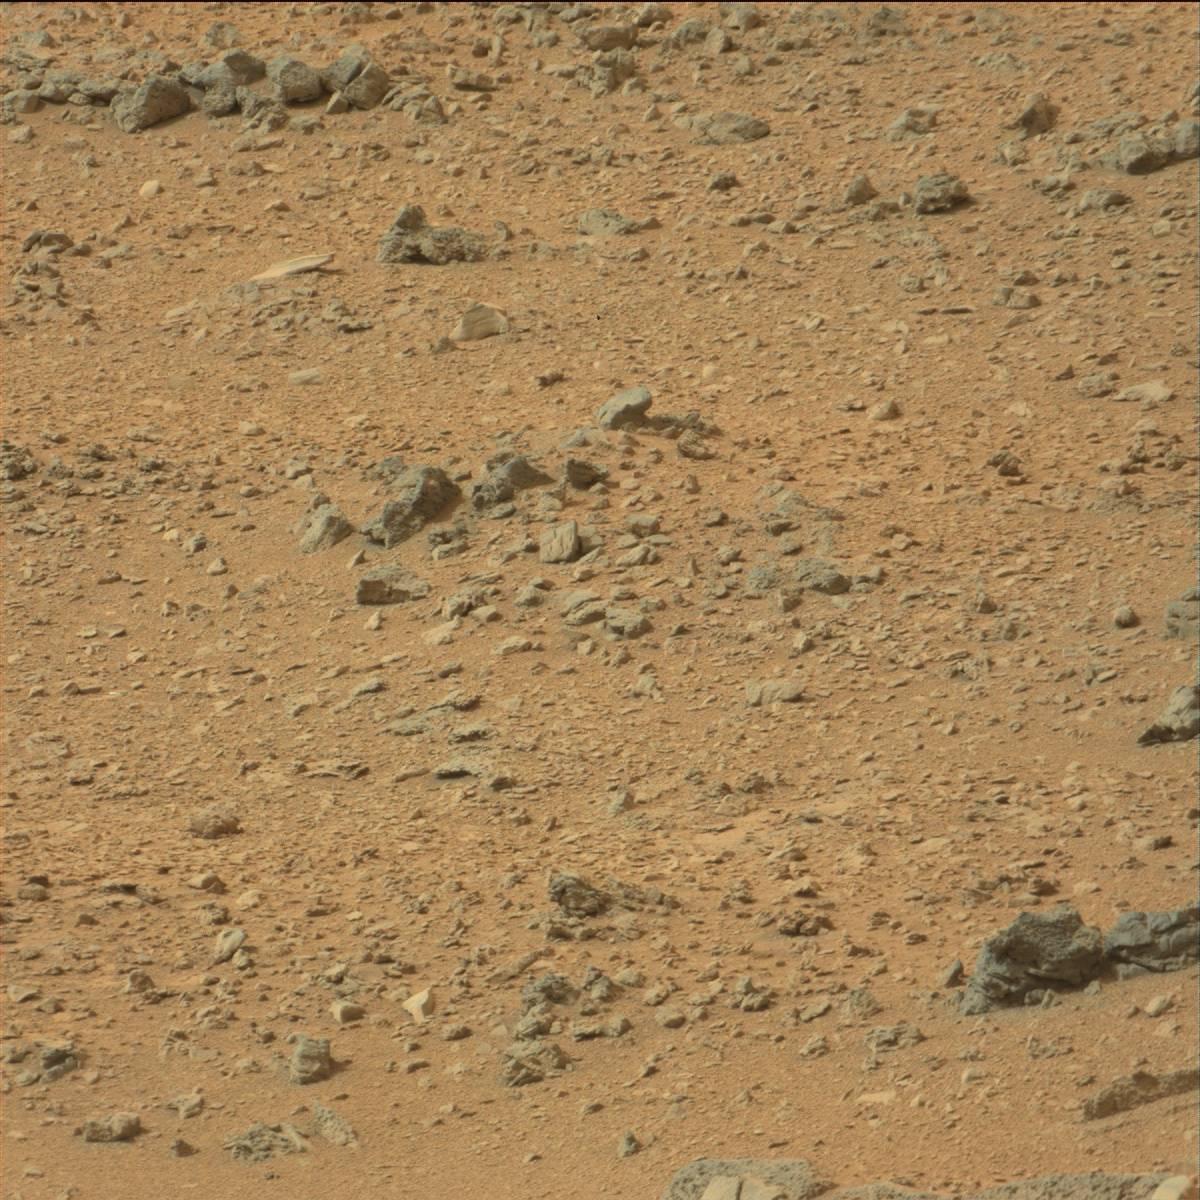
Terrain classes present: Bedrock, Sand / Soil